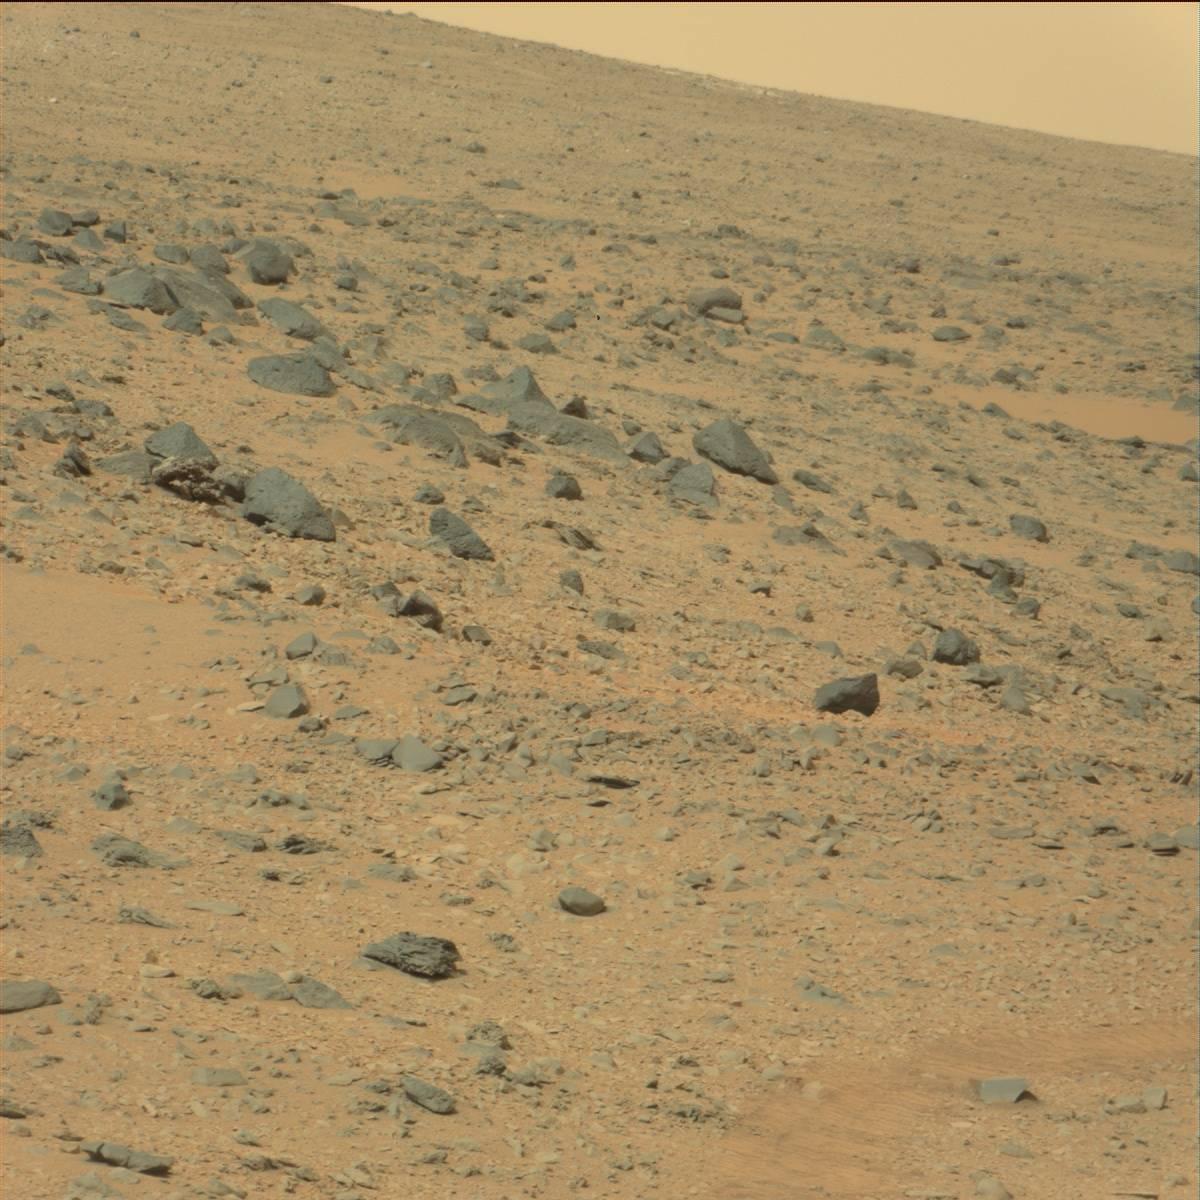
Terrain classes present: Bedrock, Sand / Soil, Sky, Track